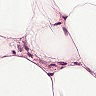
Metastatic tissue present: no